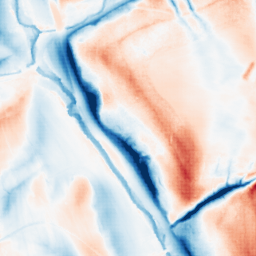
Category: classical
Decomposition family: gaussian_anisotropic
Decomposition parameters: sigma_x: 20
sigma_y: 2
Upsampling method: sinc_blackman
Upsampling parameters: scale: 4
kernel_size: 8
Upsampling scale: 4